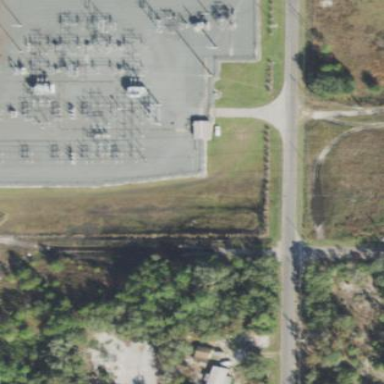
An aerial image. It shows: Outdoor power substation surrounded by fence. This substation operates at the transmission level.